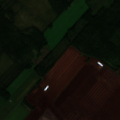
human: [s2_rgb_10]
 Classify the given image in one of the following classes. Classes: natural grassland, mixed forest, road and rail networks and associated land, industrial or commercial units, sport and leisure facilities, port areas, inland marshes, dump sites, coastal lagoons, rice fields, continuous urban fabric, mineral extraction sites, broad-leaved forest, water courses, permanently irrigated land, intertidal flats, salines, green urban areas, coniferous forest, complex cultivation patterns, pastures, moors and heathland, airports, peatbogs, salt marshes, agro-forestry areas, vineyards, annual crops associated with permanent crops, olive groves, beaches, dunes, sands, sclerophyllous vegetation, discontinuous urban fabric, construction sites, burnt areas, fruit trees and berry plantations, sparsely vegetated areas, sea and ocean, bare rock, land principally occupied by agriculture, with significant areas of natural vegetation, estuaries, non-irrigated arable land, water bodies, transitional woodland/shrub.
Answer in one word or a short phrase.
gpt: land principally occupied by agriculture, with significant areas of natural vegetation, coniferous forest, mixed forest, transitional woodland/shrub, peatbogs